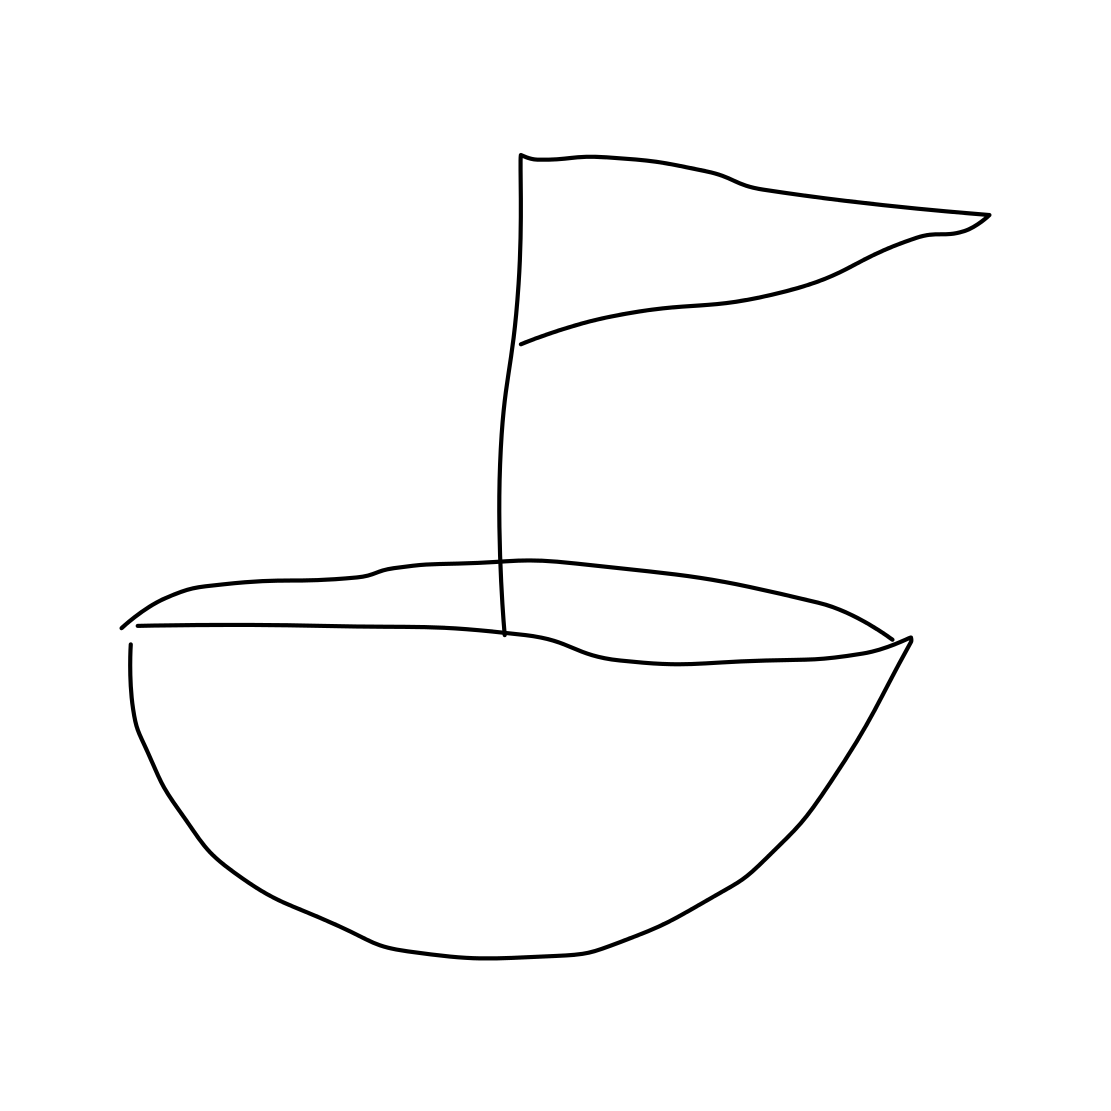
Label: sailboat